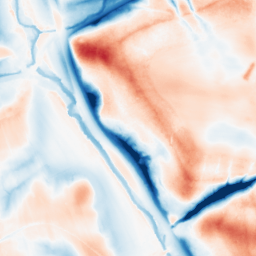
Category: trend_removal
Decomposition family: local_polynomial
Decomposition parameters: window_size: 51
degree: 1
Upsampling method: bilinear
Upsampling parameters: scale: 4
Upsampling scale: 4